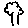
Label: tree